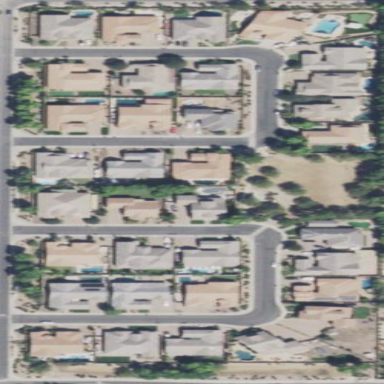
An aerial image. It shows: This residential area consists of single-family homes.